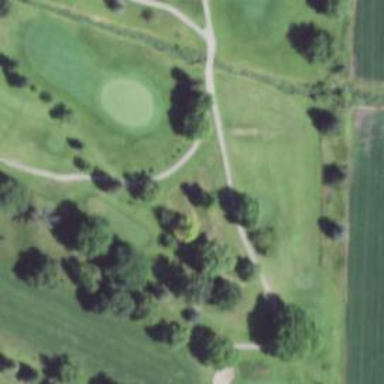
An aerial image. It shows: Path for both road and golf.